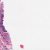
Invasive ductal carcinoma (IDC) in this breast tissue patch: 0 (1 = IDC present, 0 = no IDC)